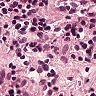
Metastatic tissue present: no